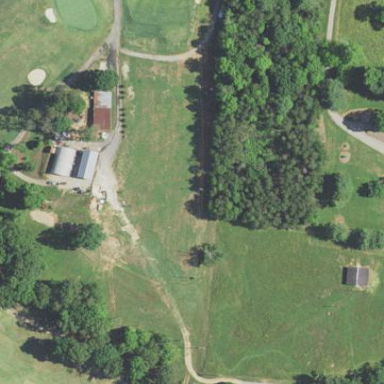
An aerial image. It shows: Grassy area used as driving range for golf.